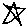
Label: star